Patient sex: M
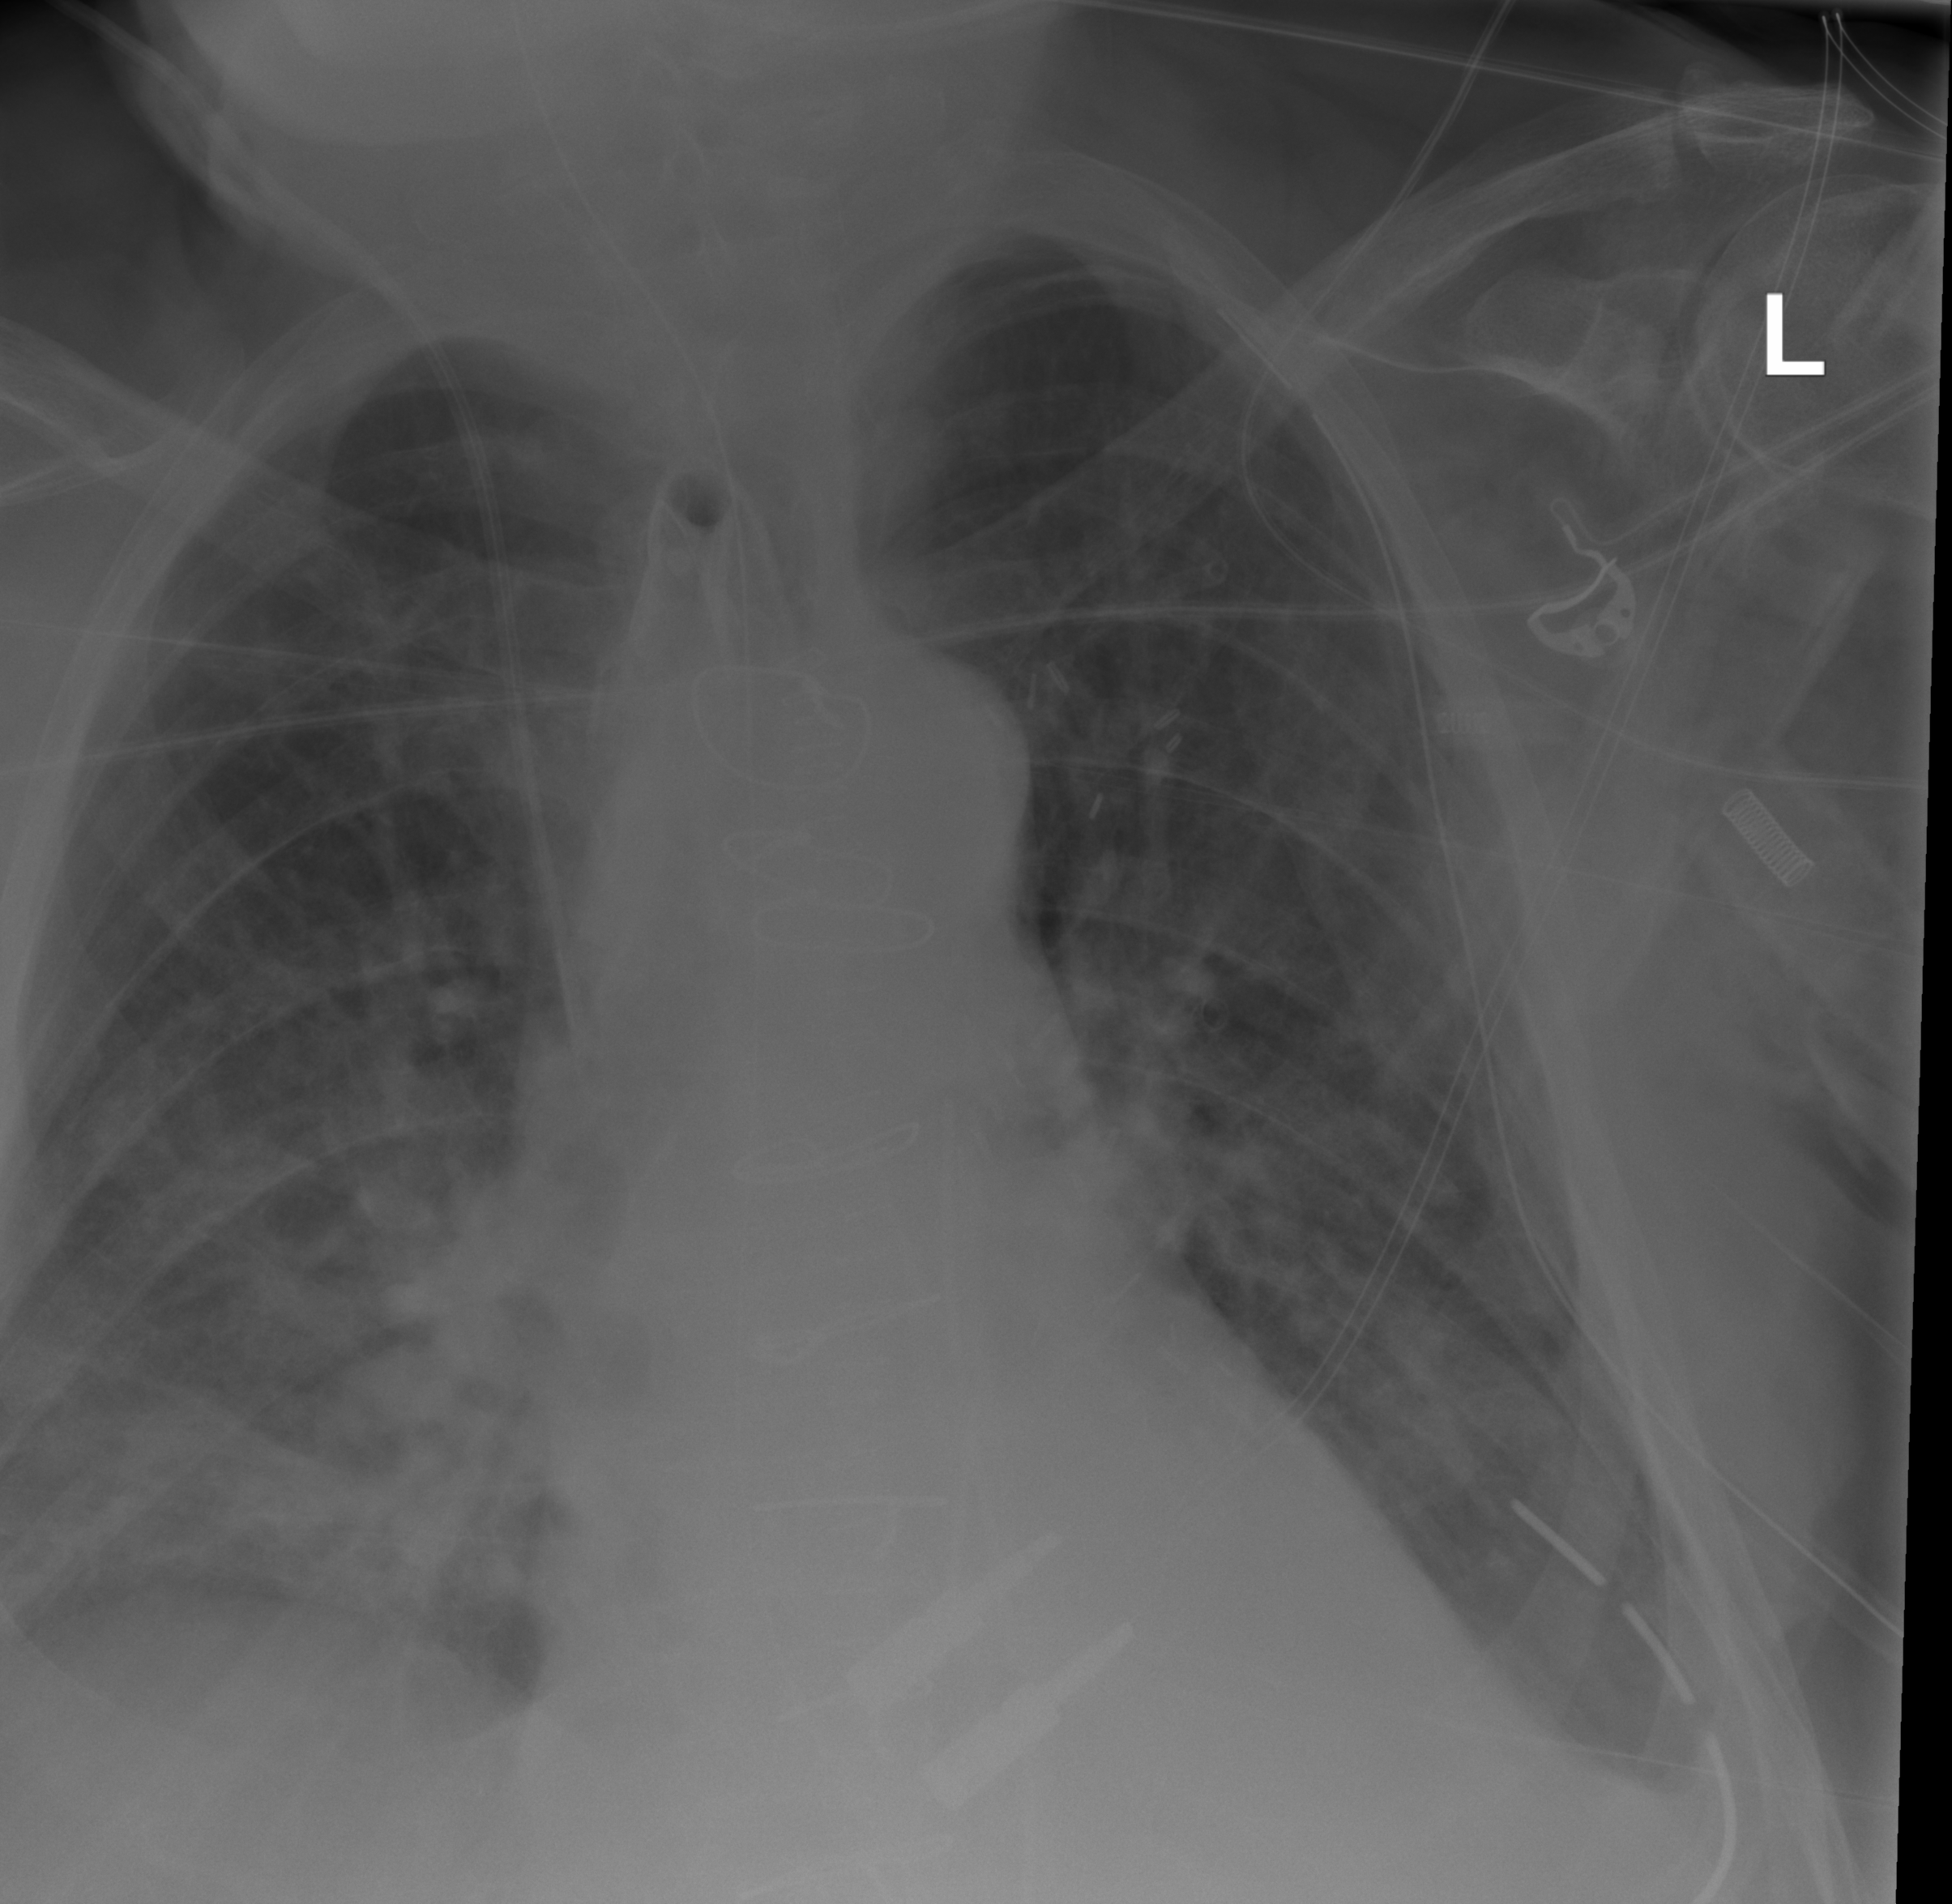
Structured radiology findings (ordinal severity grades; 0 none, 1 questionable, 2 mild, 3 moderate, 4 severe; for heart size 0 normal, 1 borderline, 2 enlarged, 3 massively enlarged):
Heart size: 1
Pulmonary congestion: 2
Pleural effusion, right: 2
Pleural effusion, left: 1
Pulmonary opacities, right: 3
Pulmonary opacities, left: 2
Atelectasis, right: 2
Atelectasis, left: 2